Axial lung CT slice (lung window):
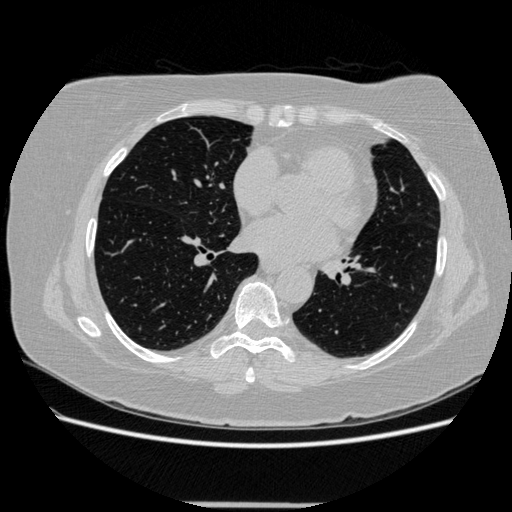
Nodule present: no